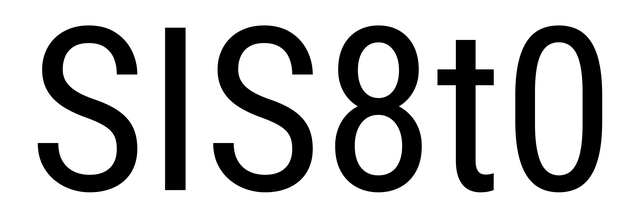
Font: Roboto_Condensed_Regular